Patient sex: F
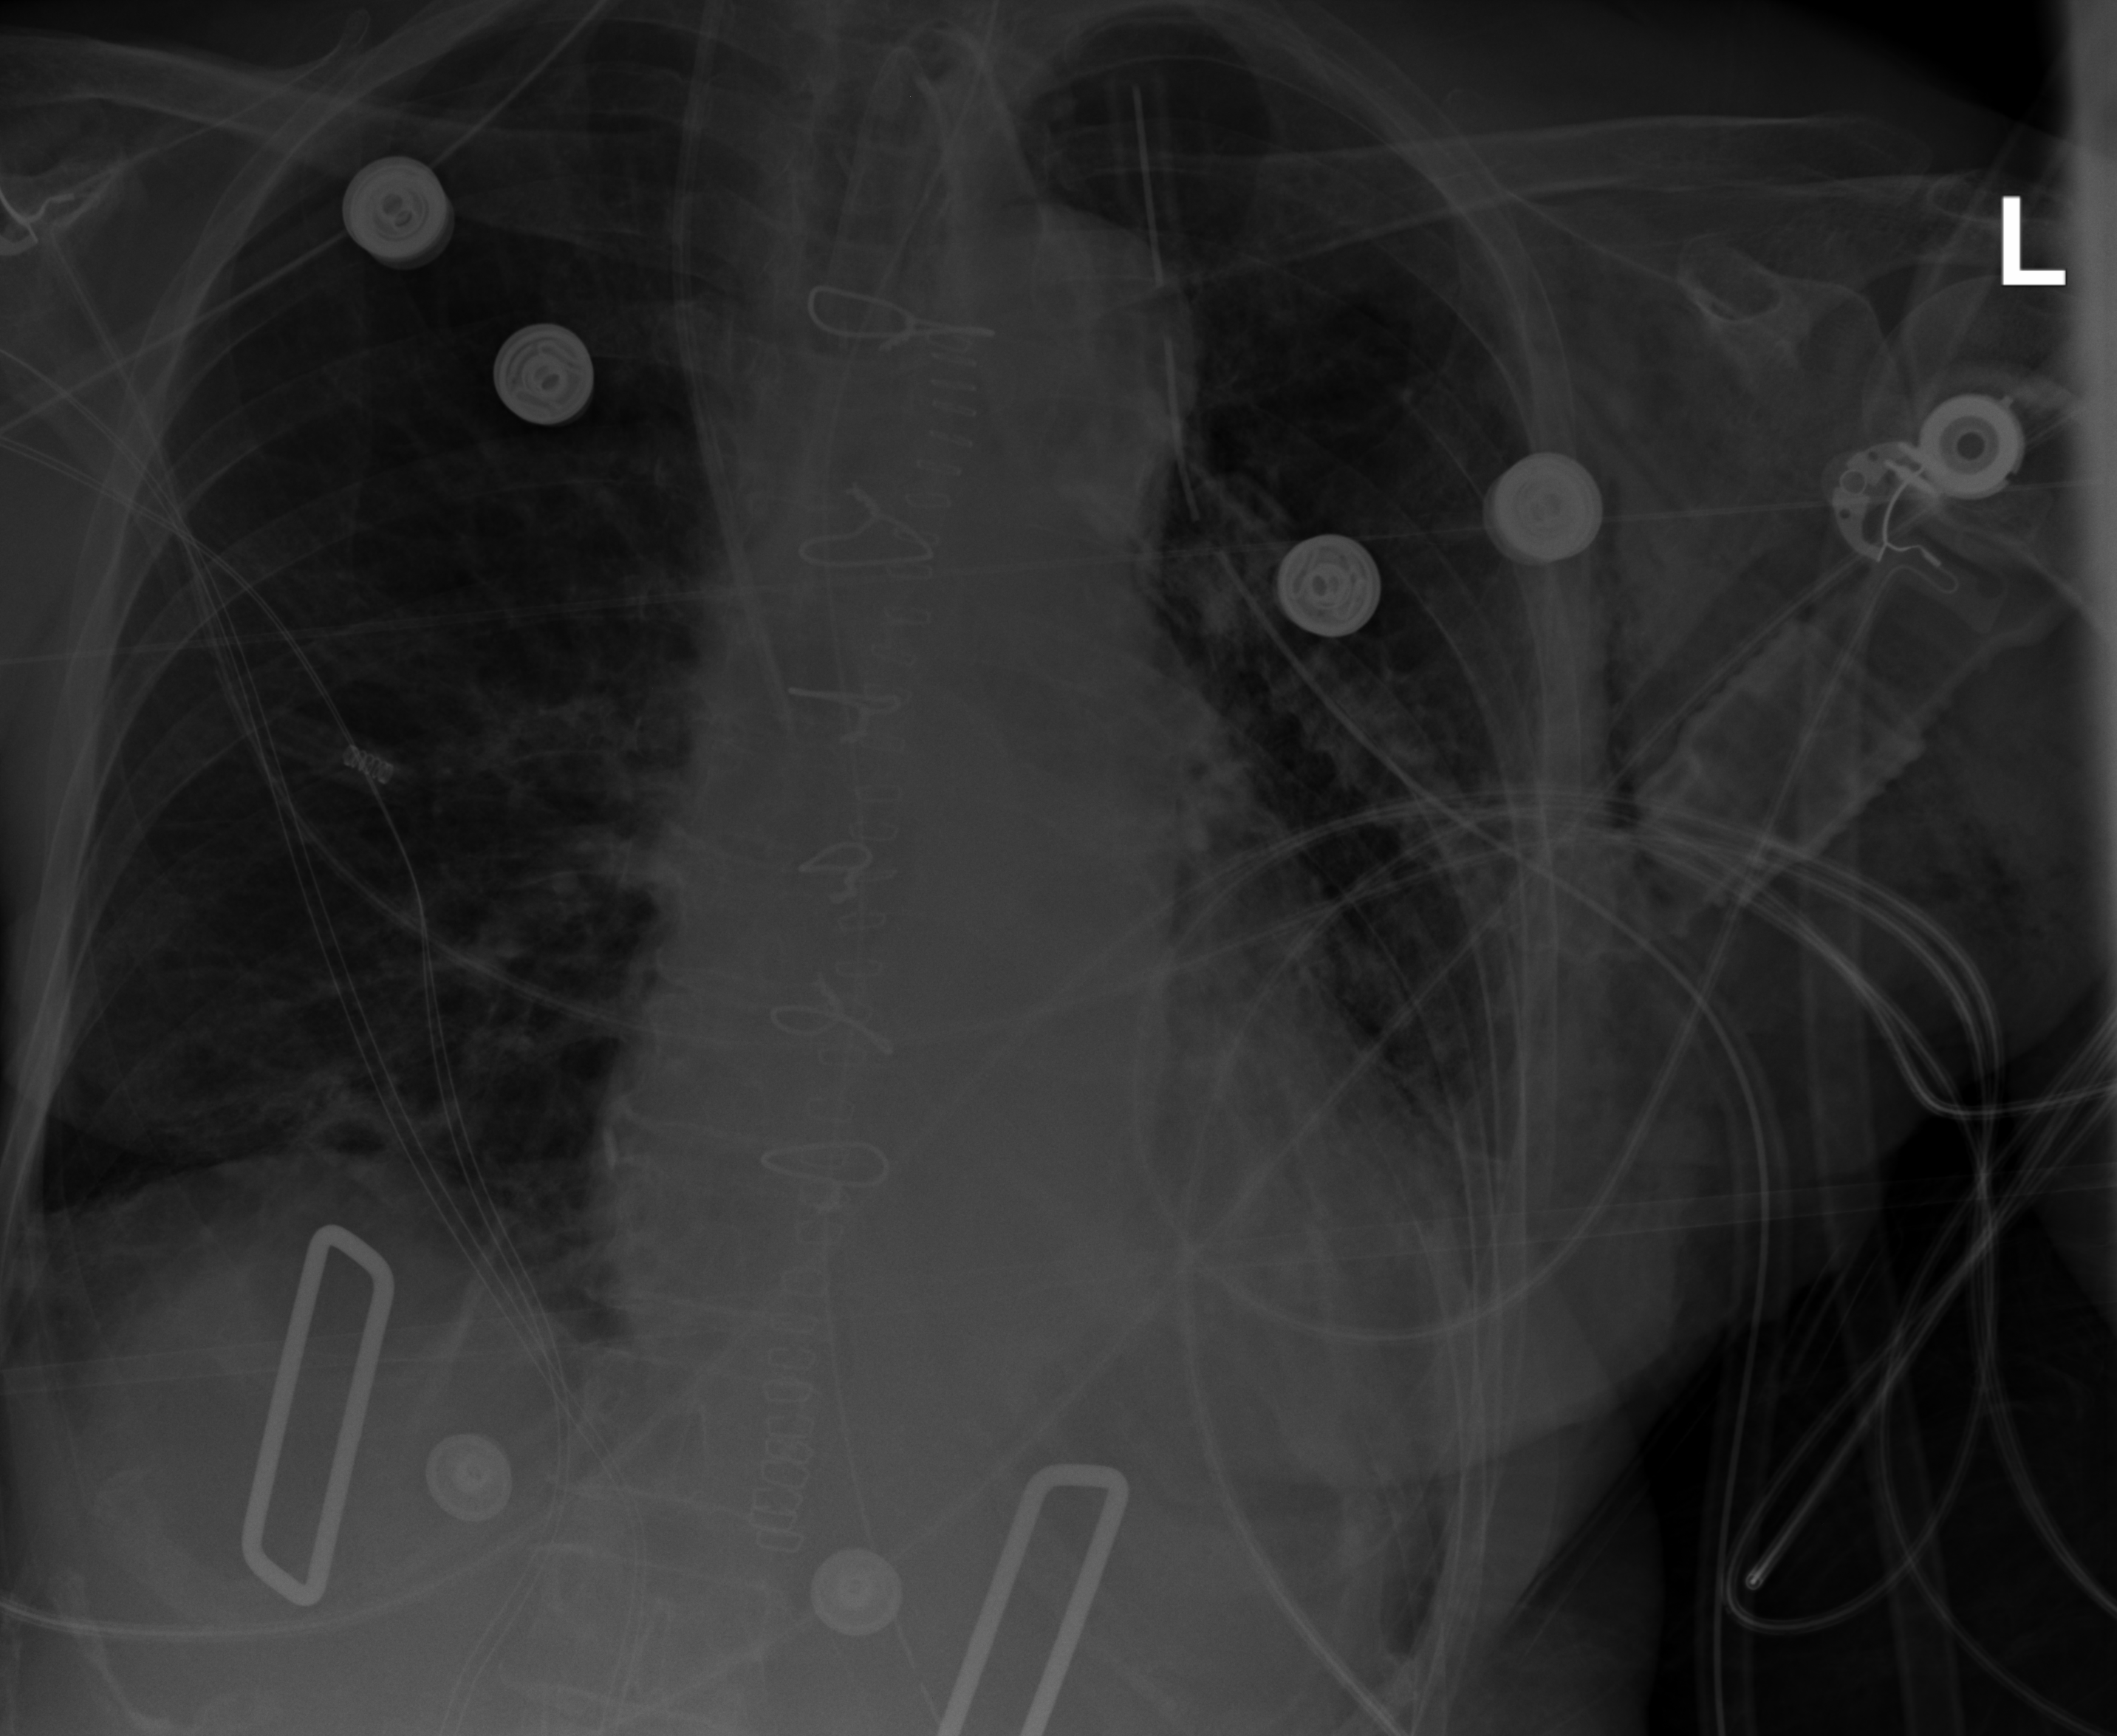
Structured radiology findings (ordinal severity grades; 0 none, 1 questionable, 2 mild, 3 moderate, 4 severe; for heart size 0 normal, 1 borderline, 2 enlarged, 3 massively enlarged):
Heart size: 1
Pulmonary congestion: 0
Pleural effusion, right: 0
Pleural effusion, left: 2
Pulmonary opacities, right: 0
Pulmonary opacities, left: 2
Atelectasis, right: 2
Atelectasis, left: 3